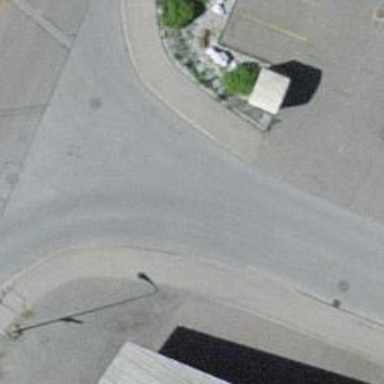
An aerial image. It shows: Asphalt sidewalk.